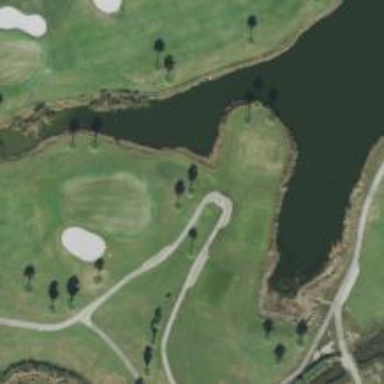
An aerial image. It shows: Path used for both walking and golf.